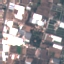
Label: Industrial